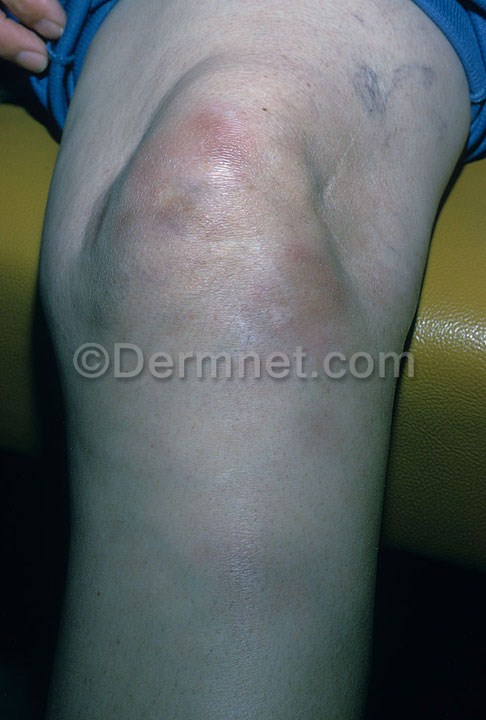
Disease: Vasculitis Photos